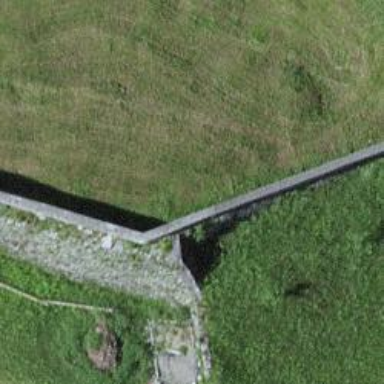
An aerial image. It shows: Wall is shown in the image.